Question: I am trying to have a close button on the right side of the div but a little bit higher than the div. Something like on the following picture:

After searching for a little bit I found the following relevant question <URL>, I tried to modify it a little bit to get what I want.
My attempt can be <URL>:
'''
<div class="area">
<span class="close">X</span>
<div class="areaInside">some data</div>
</div>
.areaInside{
border: 2px dashed #bbb;
border-radius: 10px;
color: #bbb;
min-height: 80px;
}
.area{
width:70%;
height:100px;
}
.close{
float:right;
cursor: pointer;
font-weight: bold;
}
'''
But clearly it does not do what I wanted. I want the close button to be above the area and a little bit to the left. How can I achieve this without changing the markup (only with css).
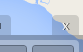
Answer: Check your <URL>
'''
position:relative;
margin-top:-15px;
'''